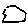
Label: hexagon